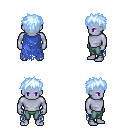
a pixel art fantasy rpg character, male body template, dark elf, purple skin, blue tattered cape, teal pants, white cyan bedhead hairstyle, four views (front, back, left, right), 2x2 character sprite sheet, small pixel art, hard edges, no anti-aliasing